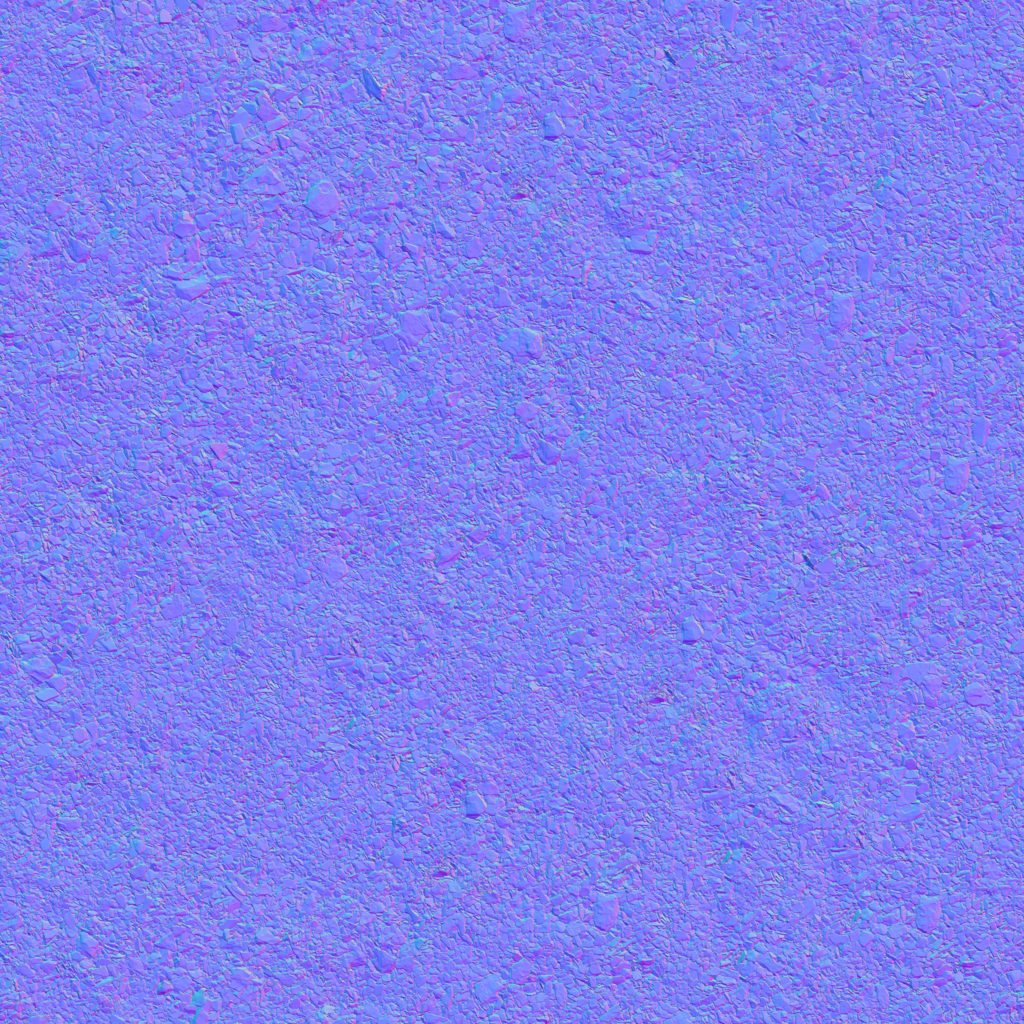
Texture map type: NormalGL